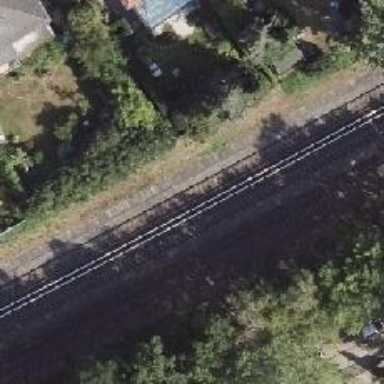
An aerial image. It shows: Light rail electrified railway.